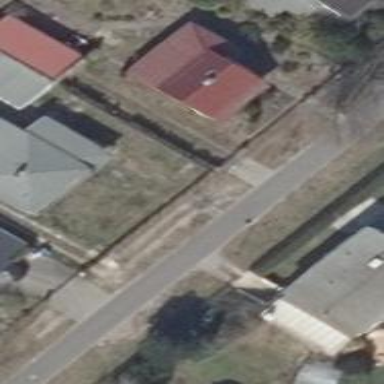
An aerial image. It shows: Footway along the road.